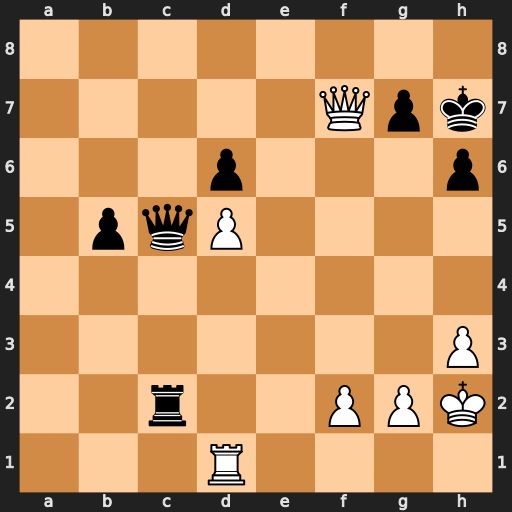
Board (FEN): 8/5Qpk/3p3p/1pqP4/8/7P/2r2PPK/3R4
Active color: w
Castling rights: -
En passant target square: -
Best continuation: Qf5+ Kg8 Re1 Qc8 Qg6